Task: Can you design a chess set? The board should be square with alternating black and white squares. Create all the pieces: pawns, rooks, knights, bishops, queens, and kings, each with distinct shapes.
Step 4506:
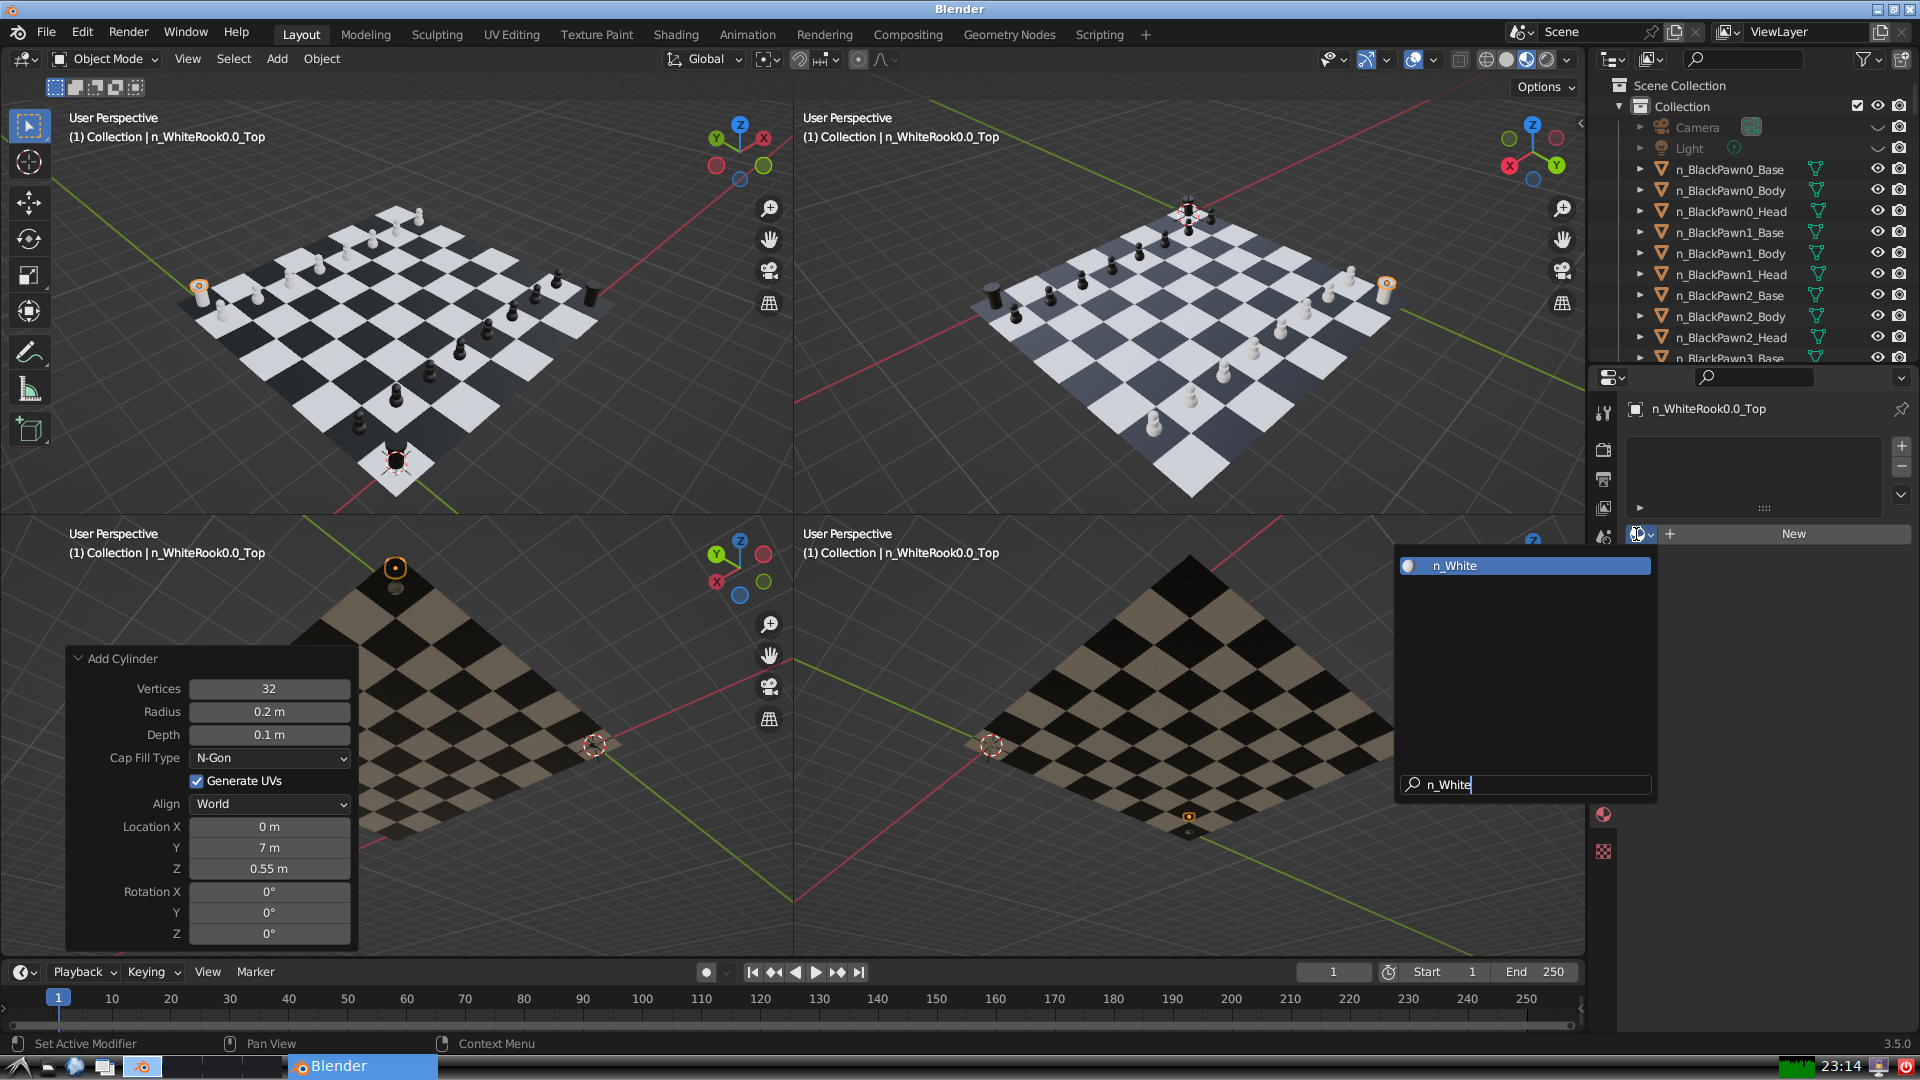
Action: {"key_press": ['Return']}